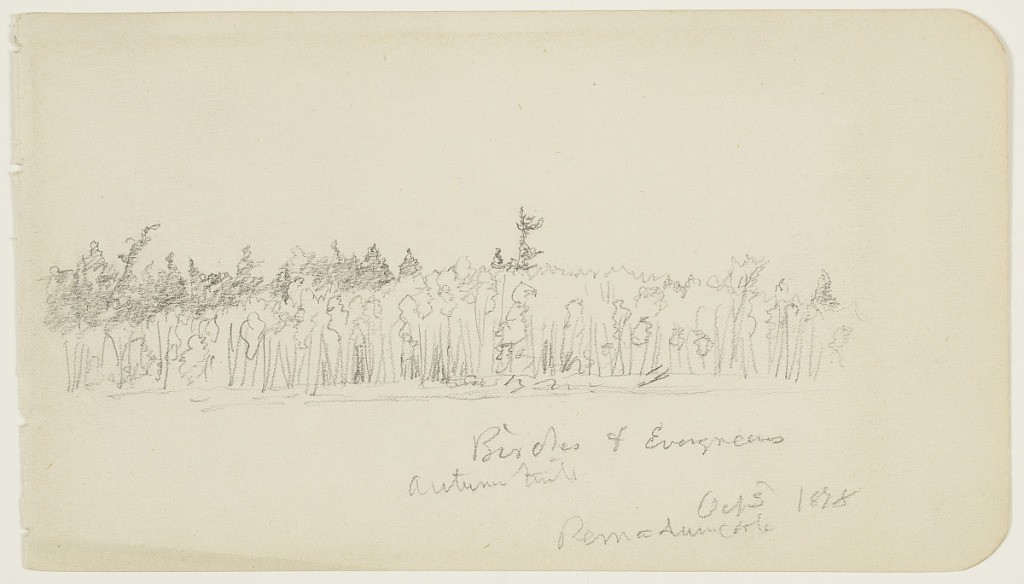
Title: Birches and Evergreens on Pemadumcook Lake, Maine
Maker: Frederic Edwin Church, American, 1826–1900
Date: October 3, 1878
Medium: Graphite on white wove paper
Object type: drawing
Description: Landscape sketch showing a view of birches and evergreen trees on the shore of Pemadumcook Lake in Maine. The lake's surface extends from the foreground to the middle distance, where it encounters the shoreline, which is heavily covered with trees that form a kind of wall or united mass along the bank. The many trunks are represented as repetitious vertical lines. Dark evergreens visible at left.